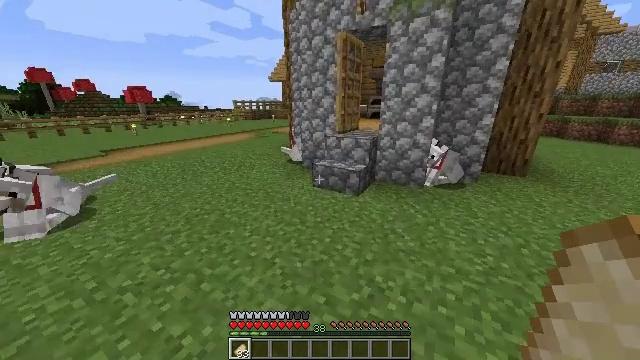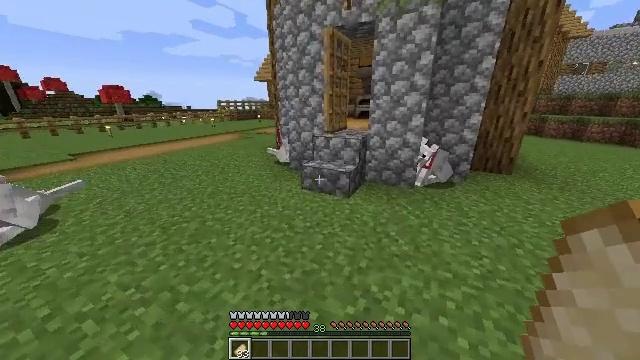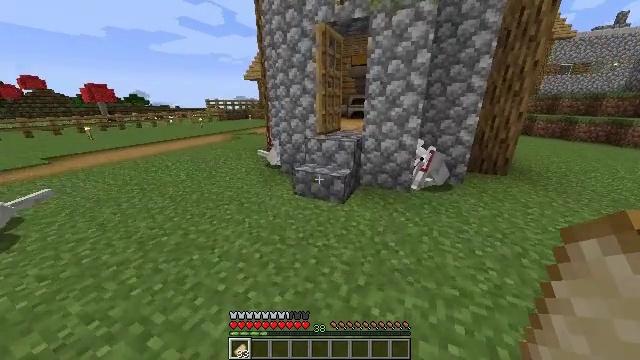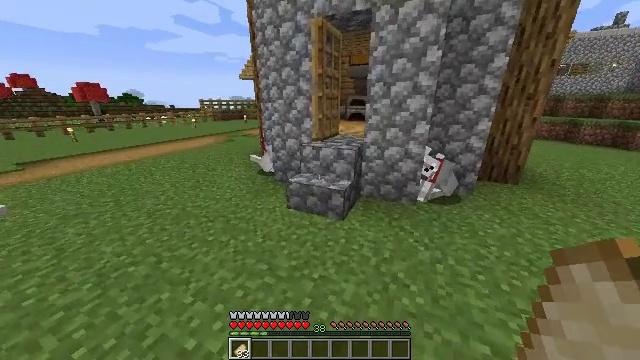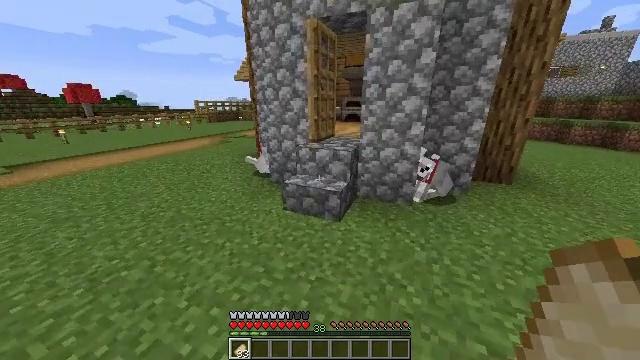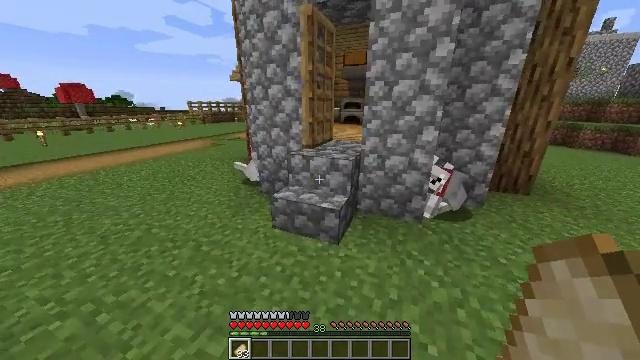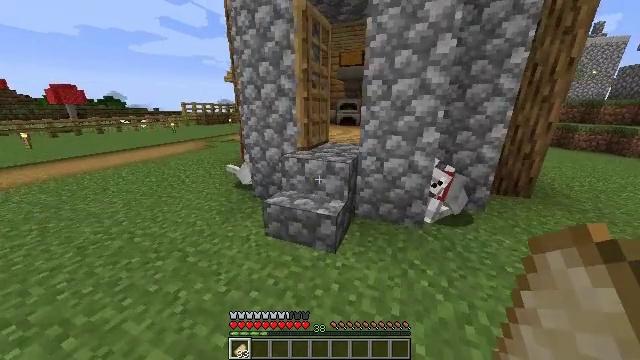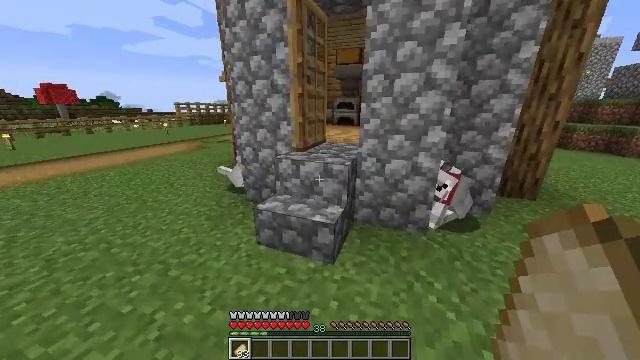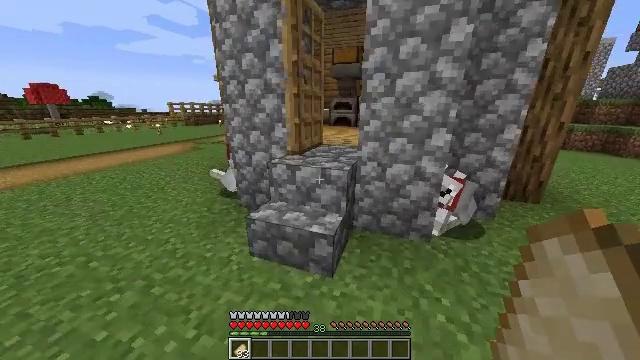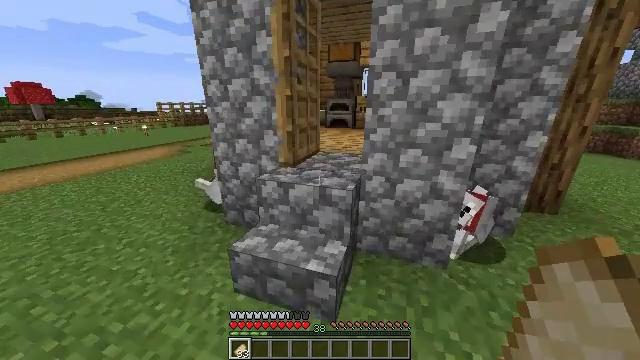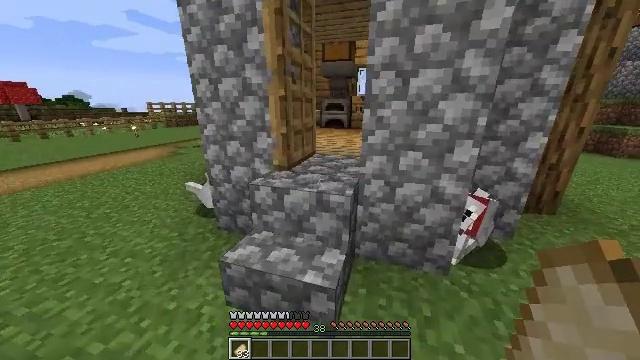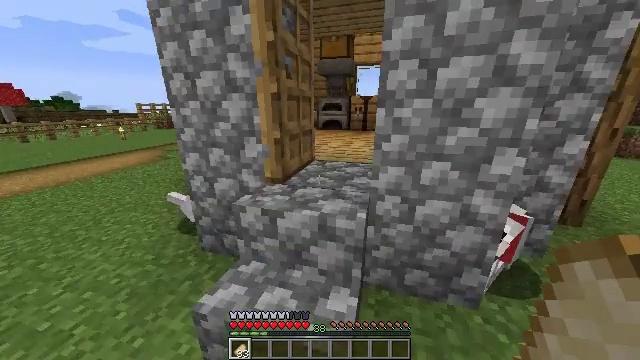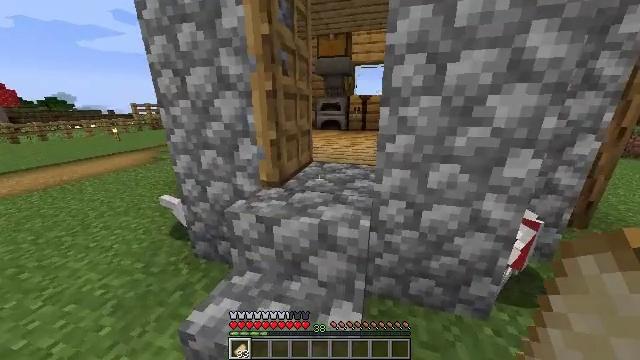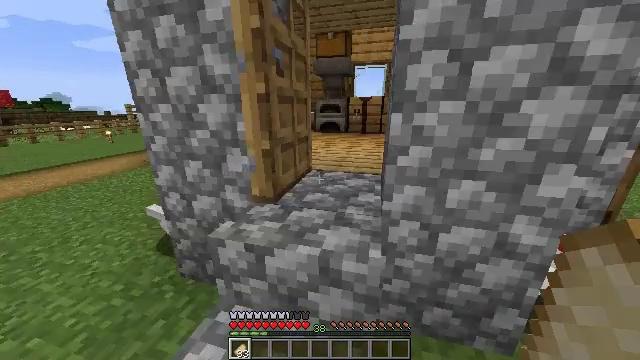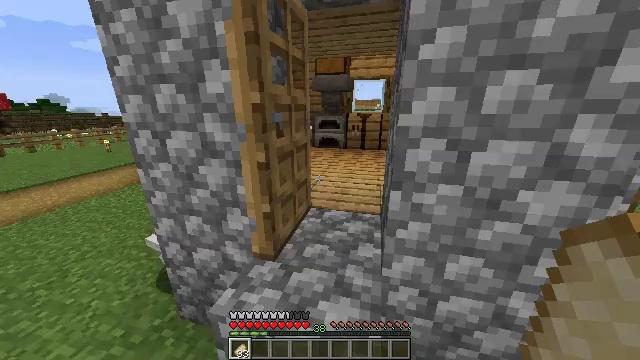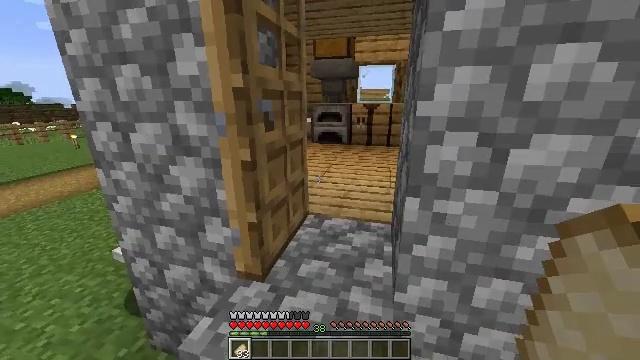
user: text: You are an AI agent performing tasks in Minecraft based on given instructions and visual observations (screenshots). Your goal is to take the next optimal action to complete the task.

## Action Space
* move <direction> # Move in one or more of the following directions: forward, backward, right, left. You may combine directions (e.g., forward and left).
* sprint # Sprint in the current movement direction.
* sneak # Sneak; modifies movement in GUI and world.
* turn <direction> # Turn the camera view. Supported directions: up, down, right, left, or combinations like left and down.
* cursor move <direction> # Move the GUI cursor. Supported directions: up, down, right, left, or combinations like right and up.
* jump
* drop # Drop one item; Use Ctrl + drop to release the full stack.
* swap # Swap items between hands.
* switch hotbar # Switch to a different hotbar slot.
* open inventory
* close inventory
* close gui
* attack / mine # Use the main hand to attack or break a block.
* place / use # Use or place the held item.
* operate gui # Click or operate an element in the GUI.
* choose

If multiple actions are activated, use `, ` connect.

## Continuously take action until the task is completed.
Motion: motion action
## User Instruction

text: Drop a pair of leather boots.
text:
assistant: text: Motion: move forward, turn right
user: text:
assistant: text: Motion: move forward, turn right
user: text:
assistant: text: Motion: move forward
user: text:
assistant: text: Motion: move forward, turn right
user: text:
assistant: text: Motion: move forward
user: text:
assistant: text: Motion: move forward, turn right
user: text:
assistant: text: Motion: move forward
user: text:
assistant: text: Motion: move forward
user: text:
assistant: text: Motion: move forward, turn right
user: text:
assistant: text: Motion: move forward, turn right
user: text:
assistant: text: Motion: move forward, turn right
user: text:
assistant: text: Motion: move forward
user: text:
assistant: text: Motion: no_op
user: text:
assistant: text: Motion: no_op
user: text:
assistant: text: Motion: no_op
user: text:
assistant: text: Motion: no_op
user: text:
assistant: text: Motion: no_op
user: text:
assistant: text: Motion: no_op
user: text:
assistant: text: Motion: no_op
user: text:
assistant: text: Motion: no_op
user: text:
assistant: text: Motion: move forward
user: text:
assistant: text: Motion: move forward
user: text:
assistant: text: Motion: move forward
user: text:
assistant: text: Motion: move forward, turn right
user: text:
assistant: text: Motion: move forward, turn right
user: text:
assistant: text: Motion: move forward, turn right
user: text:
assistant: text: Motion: move forward, turn right
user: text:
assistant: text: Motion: move forward
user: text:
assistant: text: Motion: move forward
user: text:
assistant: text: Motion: move forward